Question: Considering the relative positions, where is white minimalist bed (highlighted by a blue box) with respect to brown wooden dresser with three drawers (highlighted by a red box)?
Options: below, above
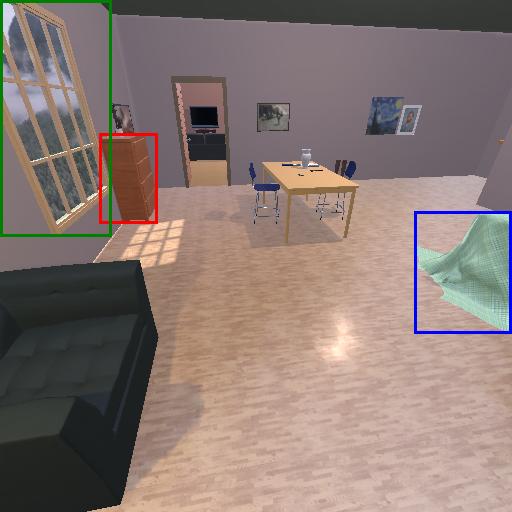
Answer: below